Interaction volume radius: 5 \u00c5
Interaction volume height: 10 \u00c5
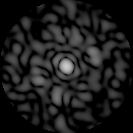
Disorder parameter: 0.8149